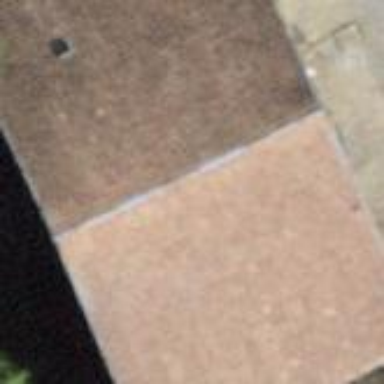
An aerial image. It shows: Rural barn.